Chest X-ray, PA view. Patient: 72 years old, sex M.
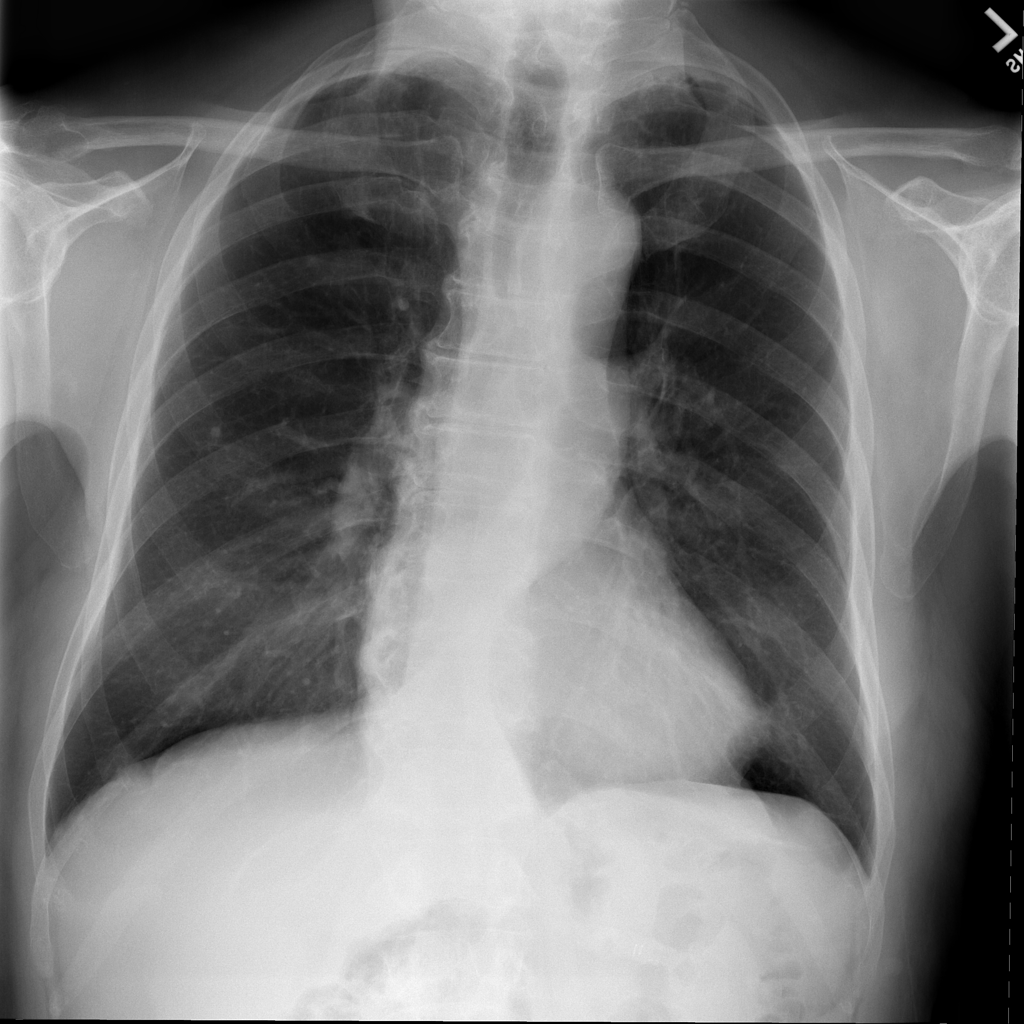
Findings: Nodule, Pleural_Thickening